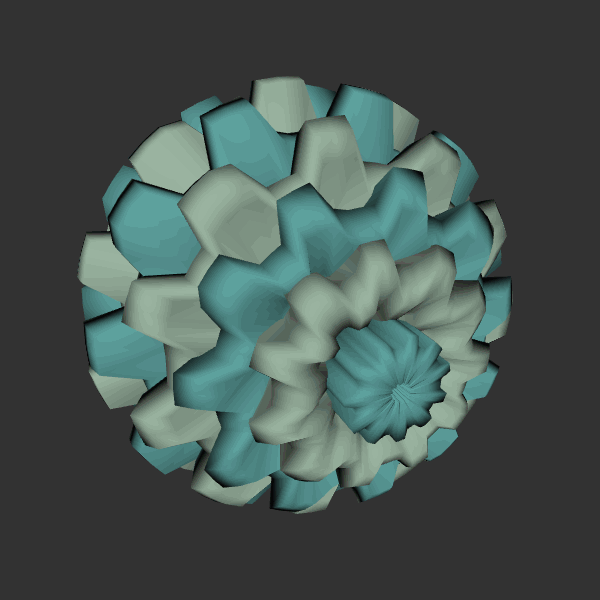
Background: dark